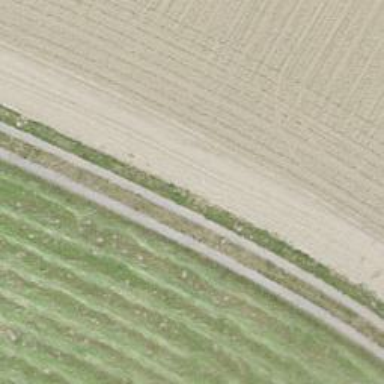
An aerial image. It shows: Track with fine gravel surface classified as grade 3.